Interaction volume radius: 5 \u00c5
Interaction volume height: 30 \u00c5
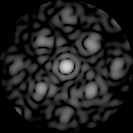
Disorder parameter: 0.4816